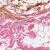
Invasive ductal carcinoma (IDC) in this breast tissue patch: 0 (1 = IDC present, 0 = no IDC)